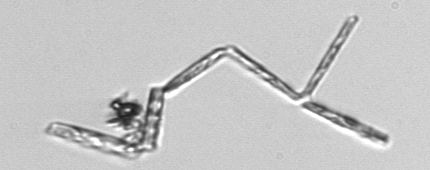
Label: Thalassionema